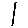
Label: line